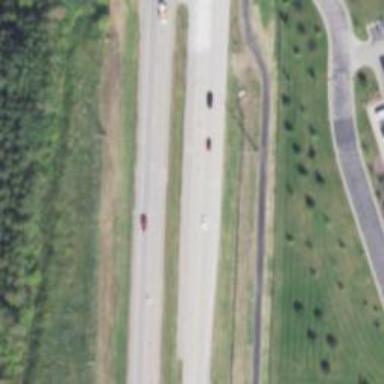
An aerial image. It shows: Primary highway with separate sidewalk.